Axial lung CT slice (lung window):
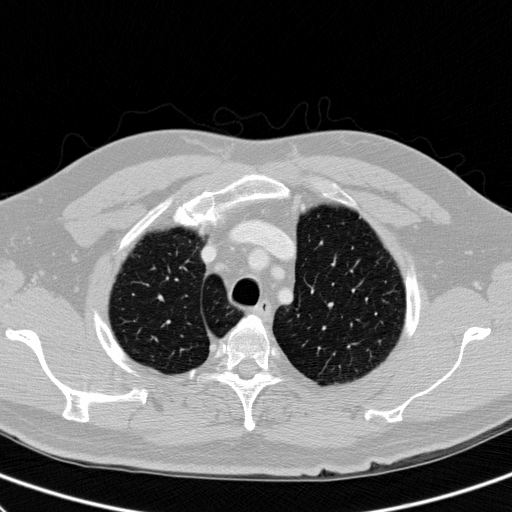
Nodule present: no